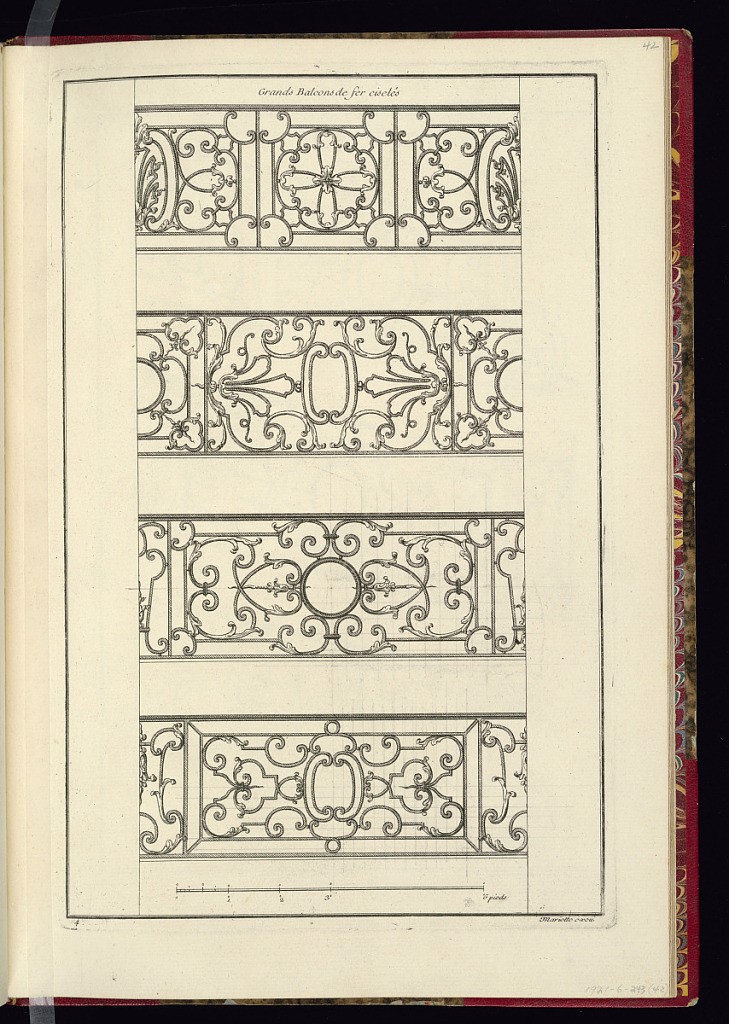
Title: Grands Balcons de fer ciselés
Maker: Jean Mariette, French, 1660–1742
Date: c. 1737
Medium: Etching and engraving on paper
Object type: Print
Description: Four vertically stacked designs for balcony grates made of iron. The metalwork design is open, and features scrolling bars and leaves. There is a scale bar of "6 pieds" at the bottom of the plate. The plate is numbered but not signed.